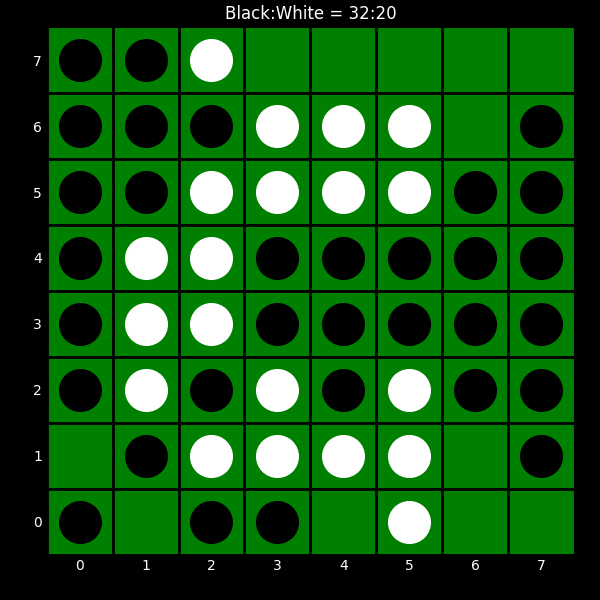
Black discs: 32
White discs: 20